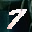
Label: 7